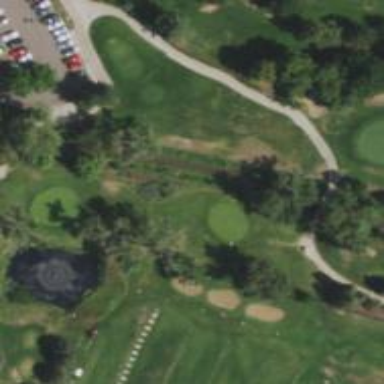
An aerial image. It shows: View of golf hole.